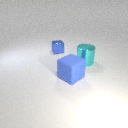
large cyan metal cylinder to the right of small blue metal cube